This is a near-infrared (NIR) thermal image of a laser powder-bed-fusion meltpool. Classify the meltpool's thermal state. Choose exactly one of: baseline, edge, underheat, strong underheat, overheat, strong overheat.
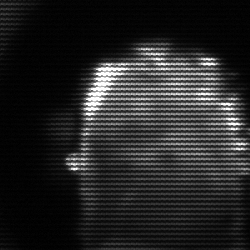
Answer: baseline